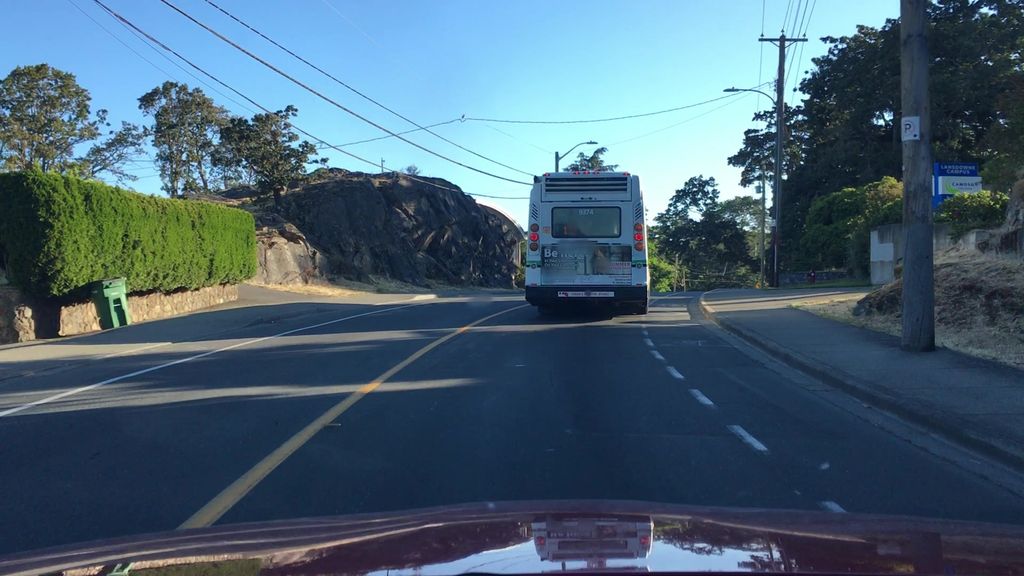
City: victoria